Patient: sex M, age 53
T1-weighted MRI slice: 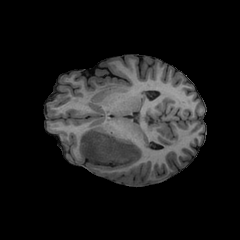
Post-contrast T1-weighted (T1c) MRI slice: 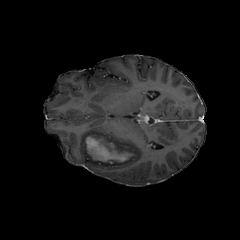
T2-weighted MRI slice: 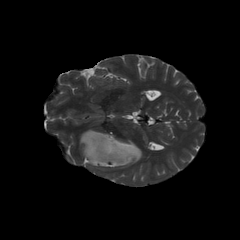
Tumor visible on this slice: yes
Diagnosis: Astrocytoma, IDH-mutant
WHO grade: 4